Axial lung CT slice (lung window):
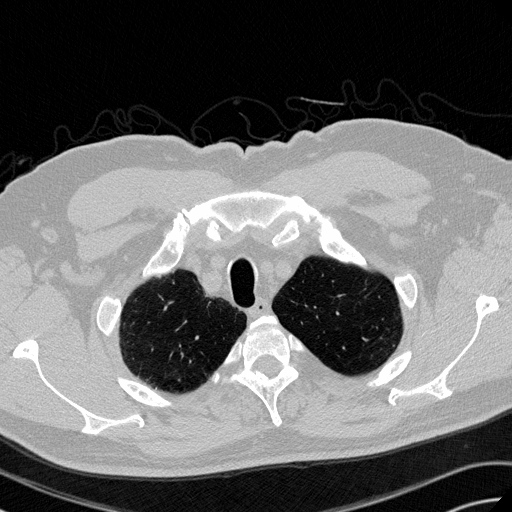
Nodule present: no